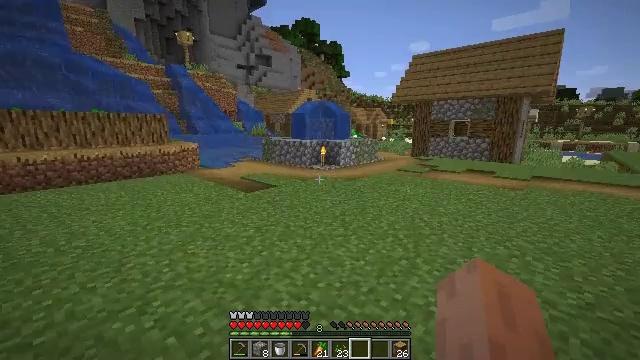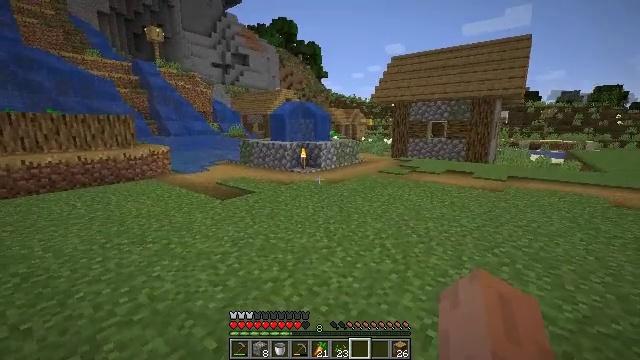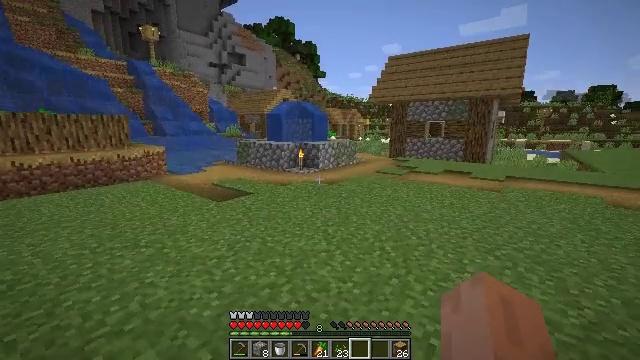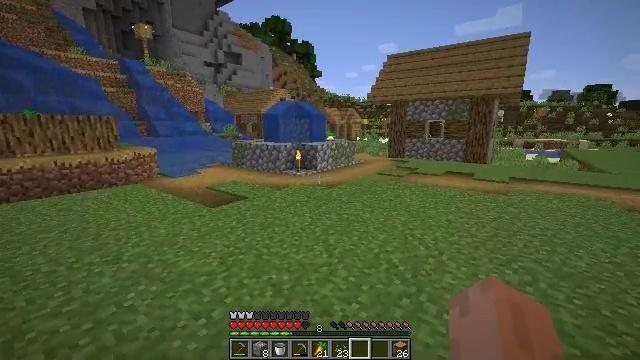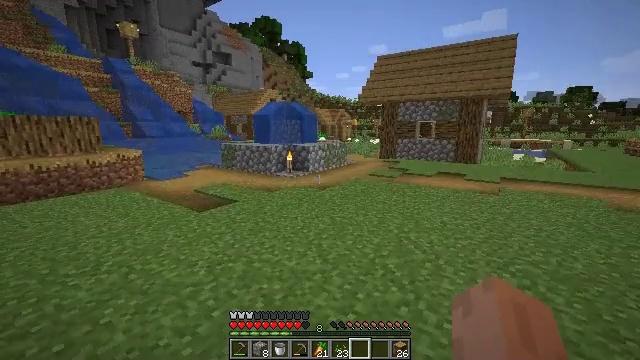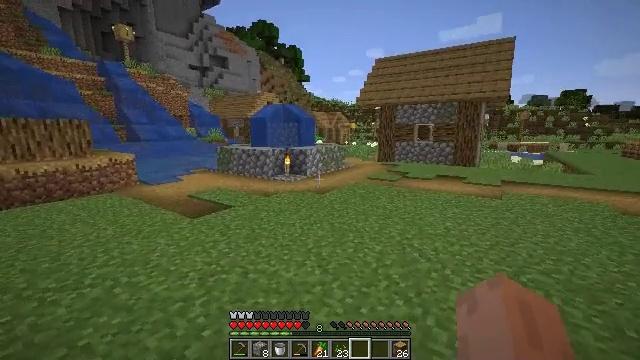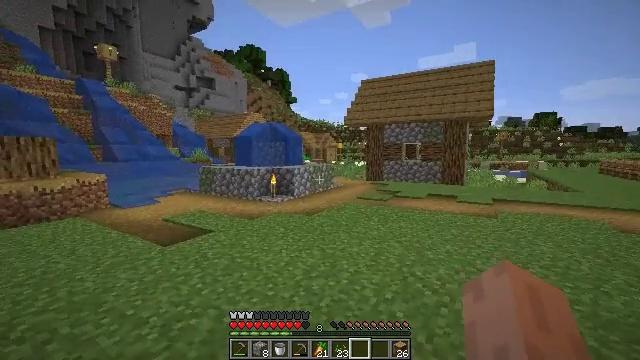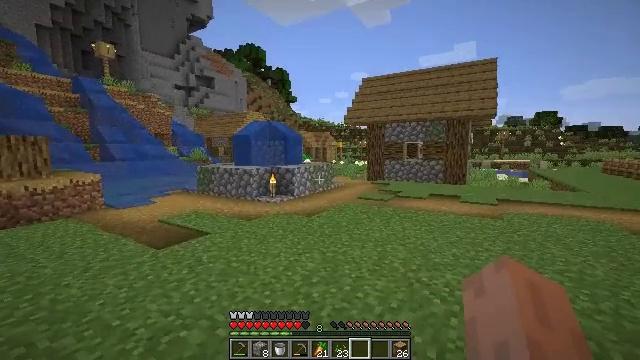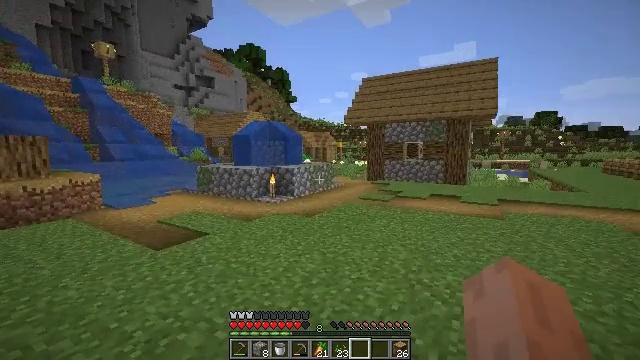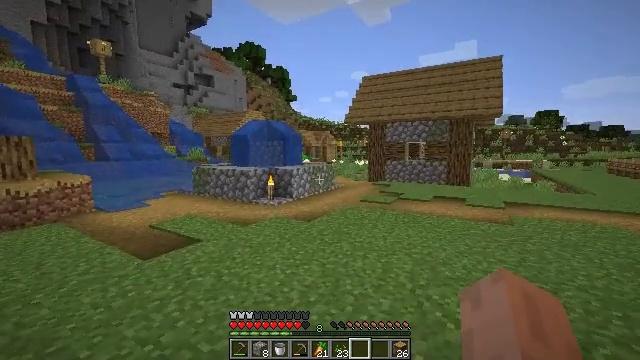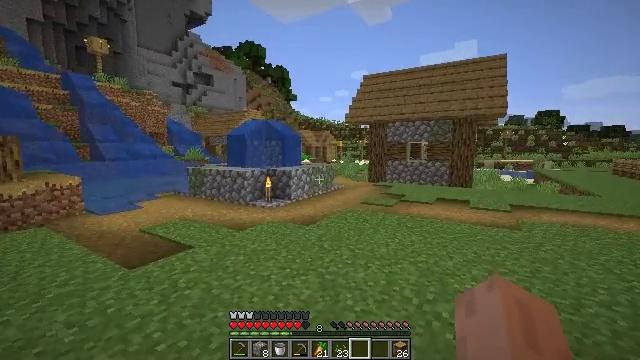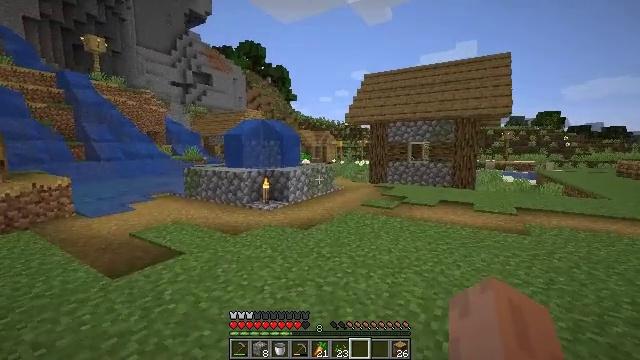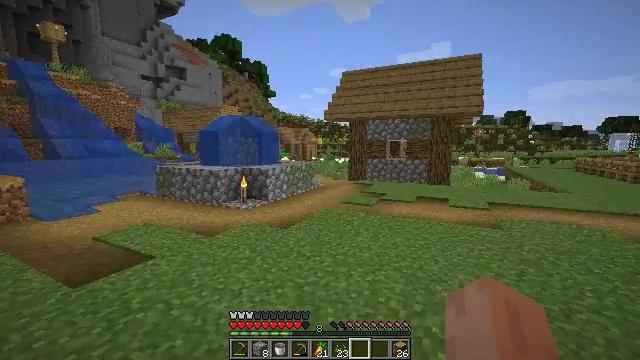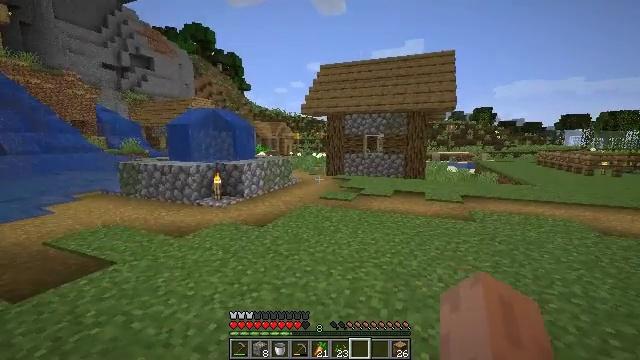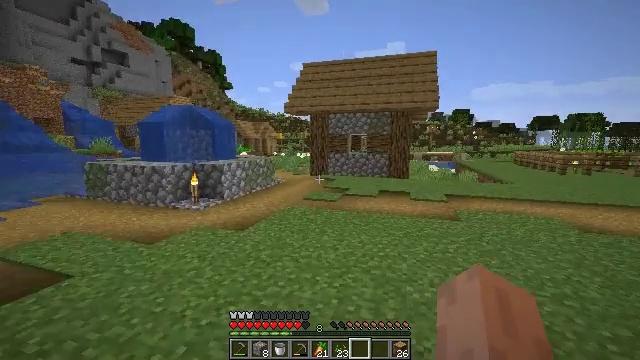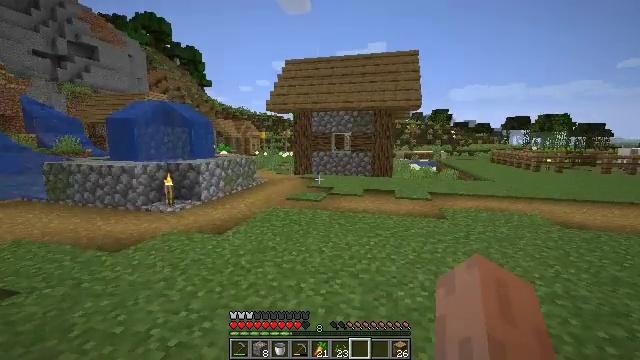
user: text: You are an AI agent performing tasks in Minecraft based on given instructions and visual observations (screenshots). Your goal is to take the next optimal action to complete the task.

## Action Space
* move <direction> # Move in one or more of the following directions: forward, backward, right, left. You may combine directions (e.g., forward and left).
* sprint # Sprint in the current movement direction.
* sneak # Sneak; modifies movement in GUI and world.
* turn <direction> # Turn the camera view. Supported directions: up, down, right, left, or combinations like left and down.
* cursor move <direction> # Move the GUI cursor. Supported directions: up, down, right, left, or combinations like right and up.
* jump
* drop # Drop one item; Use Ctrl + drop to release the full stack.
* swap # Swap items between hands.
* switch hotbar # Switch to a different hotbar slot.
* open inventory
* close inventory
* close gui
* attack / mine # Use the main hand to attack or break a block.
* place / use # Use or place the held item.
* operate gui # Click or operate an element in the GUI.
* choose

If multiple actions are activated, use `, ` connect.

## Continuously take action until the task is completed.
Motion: motion action
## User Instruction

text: Attack the bookshelf to recycle it.
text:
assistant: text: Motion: move forward, turn right
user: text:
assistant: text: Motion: move forward
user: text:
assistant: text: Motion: move forward
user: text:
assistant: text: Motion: move forward, turn right
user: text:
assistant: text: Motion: move forward
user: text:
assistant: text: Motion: move forward, turn right and up
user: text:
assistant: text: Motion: move forward
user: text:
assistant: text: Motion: move forward
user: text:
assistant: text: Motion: move forward
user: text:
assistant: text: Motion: move forward
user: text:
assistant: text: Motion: move forward
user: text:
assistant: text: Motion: move forward, turn right
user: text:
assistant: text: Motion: move forward, turn right and down
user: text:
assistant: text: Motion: move forward, turn right
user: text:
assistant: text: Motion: move forward, turn right
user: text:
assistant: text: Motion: move forward, turn right
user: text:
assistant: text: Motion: move forward
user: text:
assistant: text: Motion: move forward, turn right
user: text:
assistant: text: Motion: move forward
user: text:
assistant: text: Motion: move forward, turn right
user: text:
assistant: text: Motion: move forward, turn right
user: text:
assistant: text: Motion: move forward, turn right
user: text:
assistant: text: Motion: move forward, turn right
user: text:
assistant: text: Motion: move forward
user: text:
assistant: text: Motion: move forward
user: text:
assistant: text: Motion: move forward
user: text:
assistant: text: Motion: move forward
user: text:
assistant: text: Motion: move forward, turn right
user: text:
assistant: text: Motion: move forward, turn right
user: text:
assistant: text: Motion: move forward, turn right